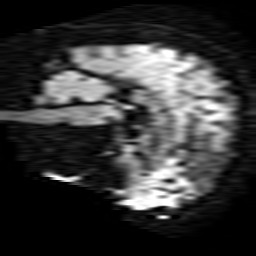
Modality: TRACE
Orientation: sagittal
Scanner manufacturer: ge
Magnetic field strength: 1.5 T
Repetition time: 8 s
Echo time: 0.0969 s